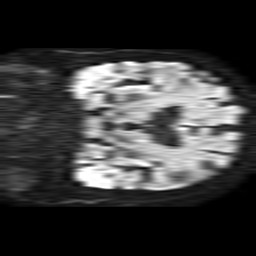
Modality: TRACE
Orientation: coronal
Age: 73
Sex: male
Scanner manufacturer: philips
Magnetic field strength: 1.5 T
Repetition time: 4.6 s
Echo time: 0.08631 s